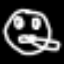
Label: frog